Interaction volume radius: 5 \u00c5
Interaction volume height: 20 \u00c5
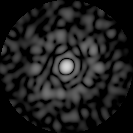
Disorder parameter: 0.8335